Field crop: maize
Growth stage: 2
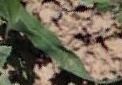
Species: maize